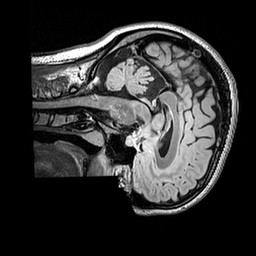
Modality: FLAIR
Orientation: sagittal
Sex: female
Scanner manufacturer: siemens
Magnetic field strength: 3 T
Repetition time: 5 s
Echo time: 0.395 s